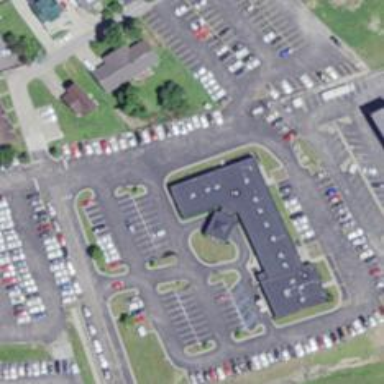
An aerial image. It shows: Healthcare clinic is depicted in the image.